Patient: sex F, age 64
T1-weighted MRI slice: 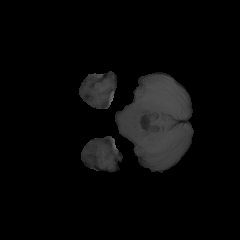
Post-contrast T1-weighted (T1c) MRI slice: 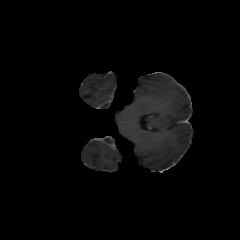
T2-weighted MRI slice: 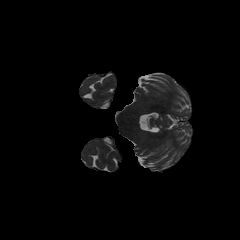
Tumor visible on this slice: no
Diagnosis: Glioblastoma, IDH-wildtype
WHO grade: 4